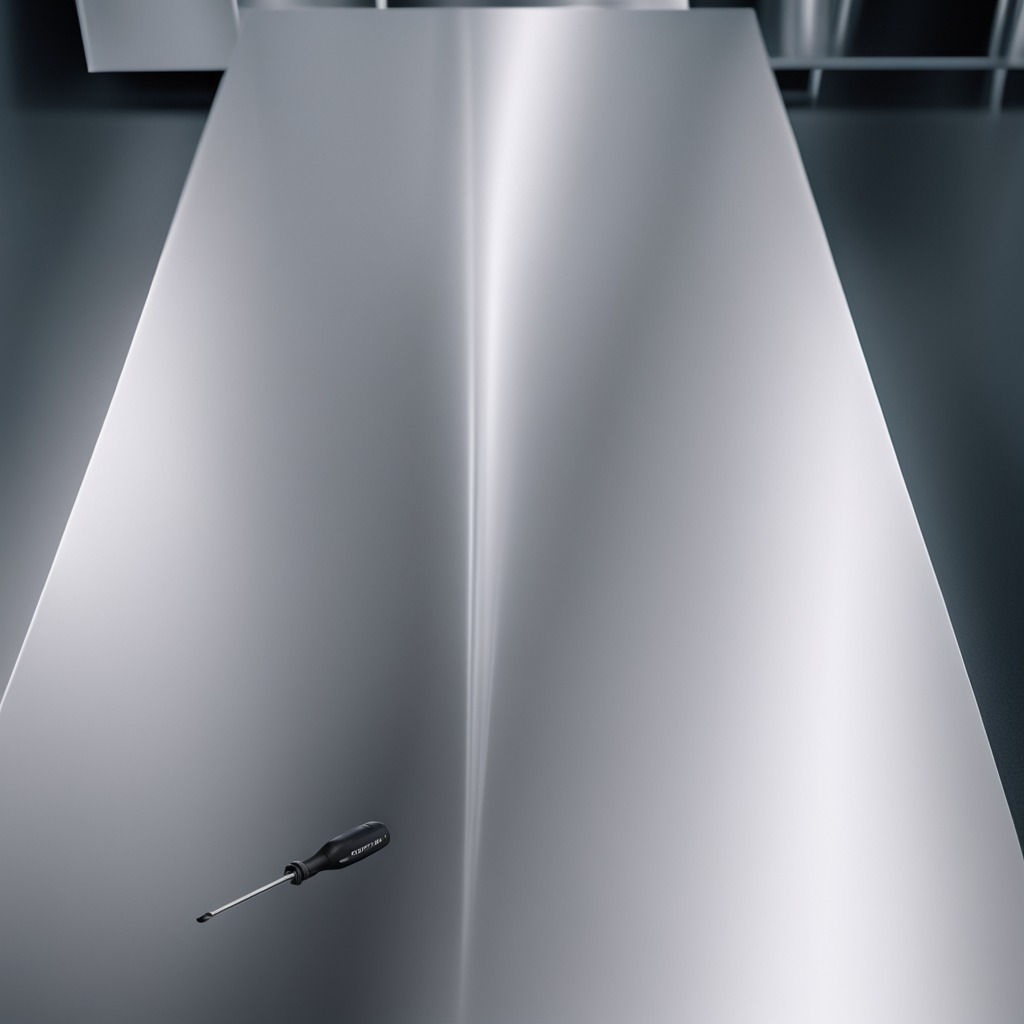
A screwdriver is lying on the stainless steel table.